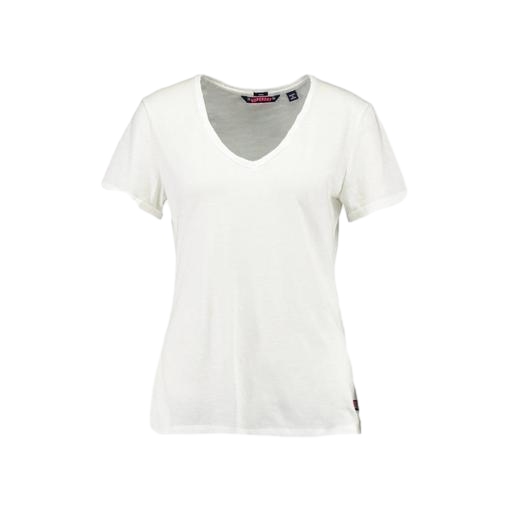
white slim-fit v-neck tee, white v-neck t-shirt only macy, white v-neck t-shirt, white background